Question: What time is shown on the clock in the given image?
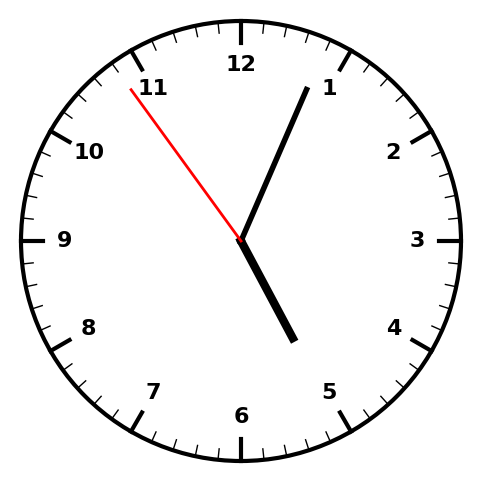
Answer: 05:03:54